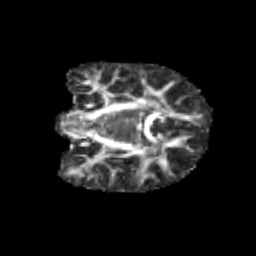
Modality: FA
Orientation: coronal
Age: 9
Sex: male
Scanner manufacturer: siemens
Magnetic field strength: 3 T
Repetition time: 3.8 s
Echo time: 0.07 s